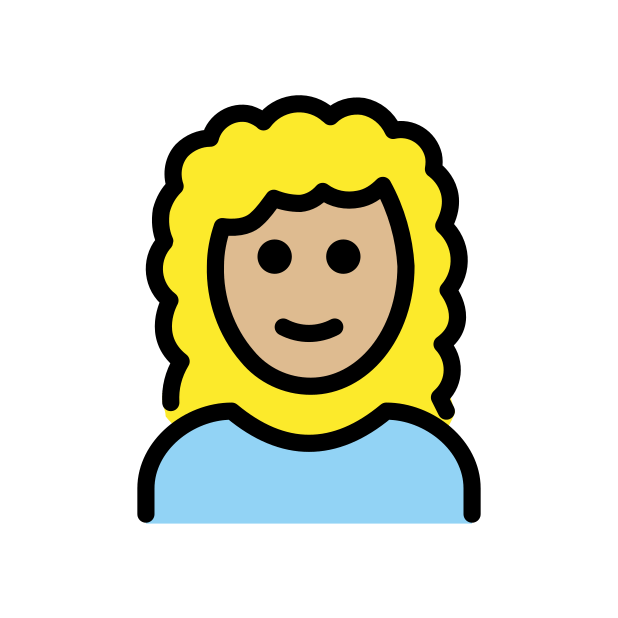
woman: medium-light skin tone, curly hair